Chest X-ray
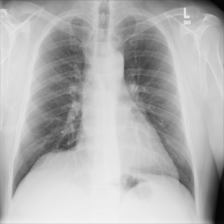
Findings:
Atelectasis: negative
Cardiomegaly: negative
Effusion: negative
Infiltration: negative
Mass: negative
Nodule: negative
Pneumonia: negative
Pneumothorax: negative
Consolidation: negative
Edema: negative
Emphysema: negative
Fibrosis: negative
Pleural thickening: negative
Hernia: negative